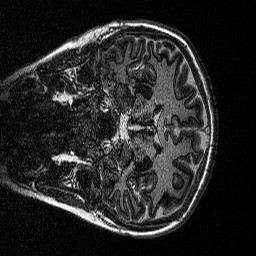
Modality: MP2RAGE
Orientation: coronal
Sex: female
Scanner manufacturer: siemens
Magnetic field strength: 3 T
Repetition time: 5 s
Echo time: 0.00292 s